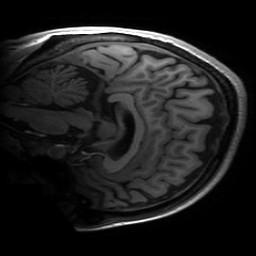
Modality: T1w
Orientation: sagittal
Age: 25
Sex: female
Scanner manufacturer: ge
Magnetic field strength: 3 T
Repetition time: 0.00724 s
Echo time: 0.0027 s